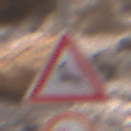
Verkehrszeichen: WildwechselRechts
Zusatzzeichen unten: UeberholverbotKraftfahrzeuge
Umgebung: Outdoor, Urban
Tageszeit: Midday
Wetter: PartlyCloudy
Licht: Natural
Jahreszeit: NotSpecified
Kontrast: MediumContrast